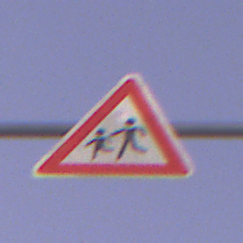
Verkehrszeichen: KinderRechts
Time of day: Dawn
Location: Outdoor (RoadRail)
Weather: Clear
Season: NotSpecified
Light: Natural